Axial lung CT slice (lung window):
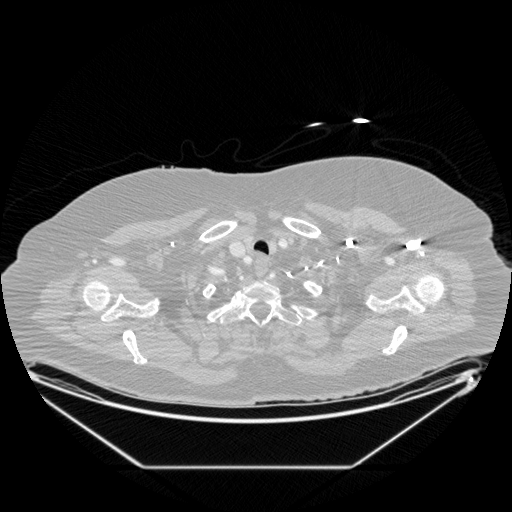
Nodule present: no